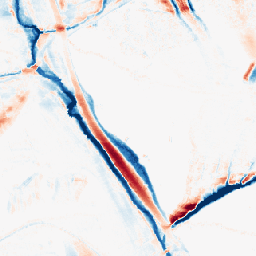
Category: morphological
Decomposition family: morphological_ellipse
Decomposition parameters: operation: average
width: 10
height: 30
Upsampling method: area
Upsampling parameters: scale: 8
Upsampling scale: 8